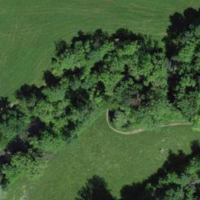
EUNIS habitat code: 24
Species observed at this site:
Prunus spinosa